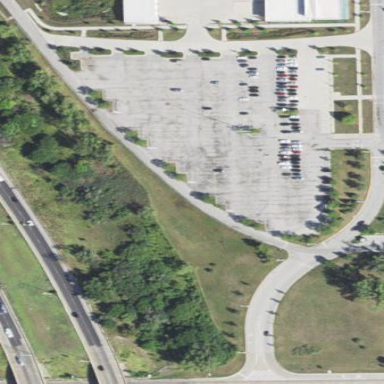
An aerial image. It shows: Parking area with surface.